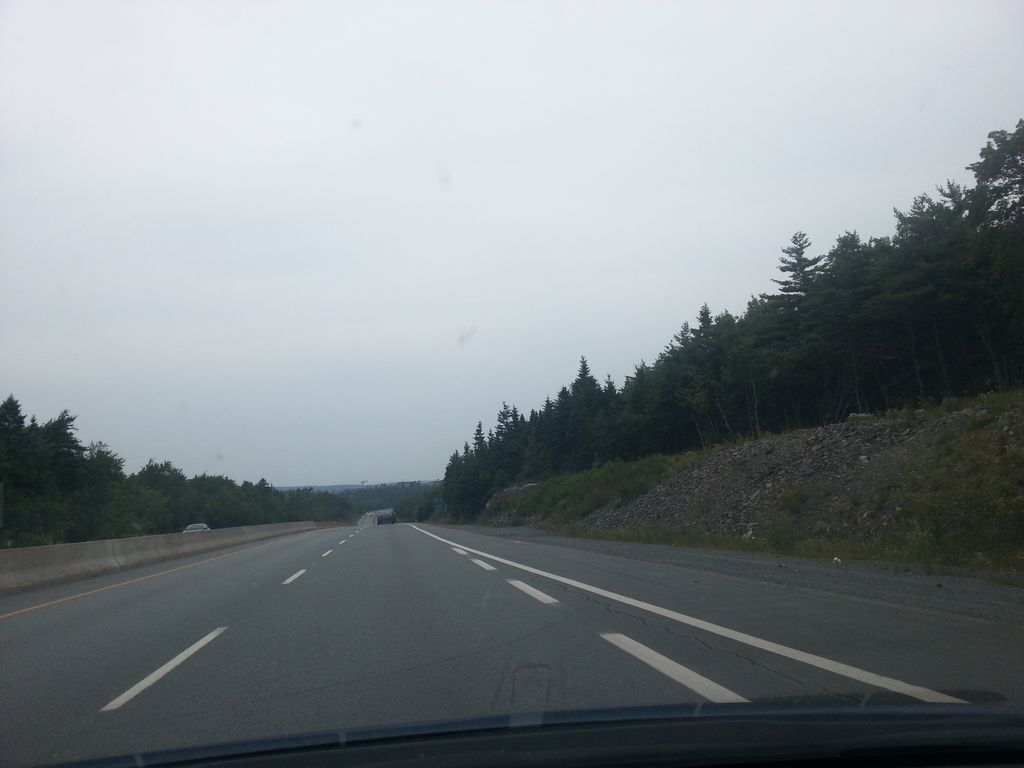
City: halifax